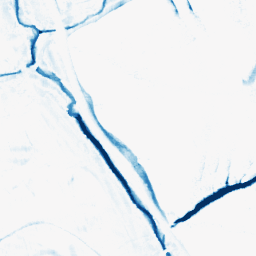
Category: morphological
Decomposition family: morphological_rect
Decomposition parameters: operation: closing
width: 10
height: 10
Upsampling method: sinc_hamming
Upsampling parameters: scale: 8
kernel_size: 16
Upsampling scale: 8